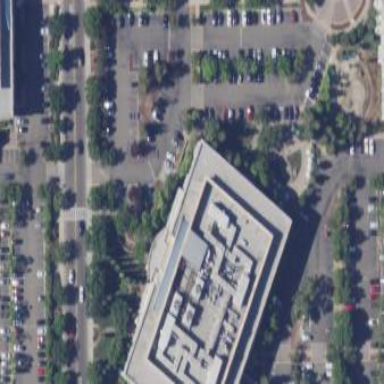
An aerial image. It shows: Office building.